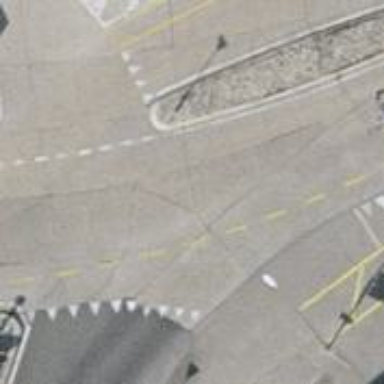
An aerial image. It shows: Secondary road with separate asphalt sidewalk.